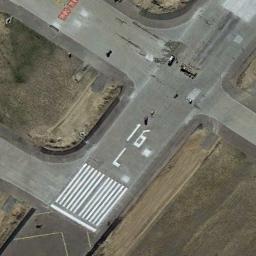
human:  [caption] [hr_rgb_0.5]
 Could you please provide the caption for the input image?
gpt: The runway has a threshold marking and the designation marking is 16L .

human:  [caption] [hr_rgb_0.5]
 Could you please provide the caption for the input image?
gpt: Next to the two connected runways is a green lawn with white '16L' and short-line signs on the runway .

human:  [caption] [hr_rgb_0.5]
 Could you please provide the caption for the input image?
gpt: The runway is on the bare land next to the grass .

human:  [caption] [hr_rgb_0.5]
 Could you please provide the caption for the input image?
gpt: There are many cars on the runway .

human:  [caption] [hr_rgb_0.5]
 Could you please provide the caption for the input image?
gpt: There are brown bare land near the runway with white marks .